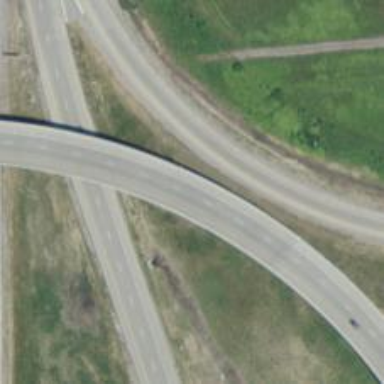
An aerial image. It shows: Bent on bridge.